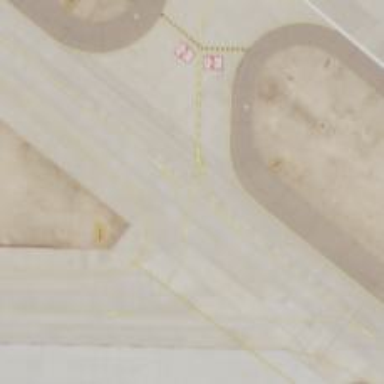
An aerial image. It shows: View of taxiway at the airport.